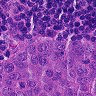
Metastatic tissue present: yes